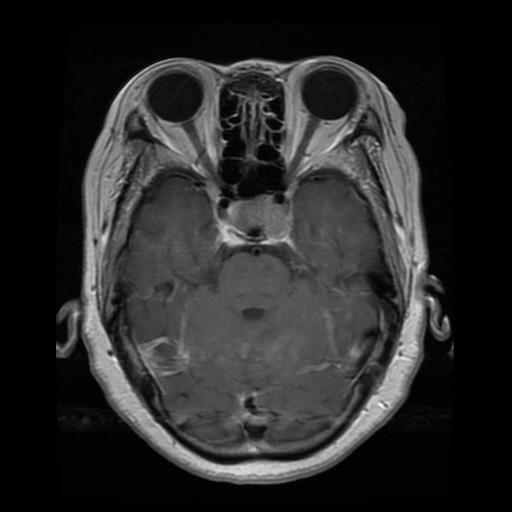
Label: pituitary